Question: I'm new to CSS and I'm trying to experiment with this code - if you want to see what it looks like go to this link: <URL>
Here's the code:
'''
<html>
<head>
<title>CSS based drop-down menu</title>
<style type="text/css">
ul {
font-family: Arial, Verdana;
font-size: 14px;
margin: 0;
padding: 0;
list-style: none;
}
ul li {
display: block;
position: relative;
float: left;
}
li ul { display: none; }
ul li a {
display: block;
text-decoration: none;
color: #ffffff;
border-top: 1px solid #ffffff;
padding: 5px 15px 5px 15px;
background: #2C5463;
margin-left: 1px;
white-space: nowrap;
}
ul li a:hover { background: #617F8A; }
li:hover ul {
display: block;
position: absolute;
}
li:hover li {
float: none;
font-size: 11px;
}
li:hover a { background: #617F8A; }
li:hover li a:hover { background: #95A9B1; }
</style>
</head>
<body>
<ul id="menu">
<li><a href="">Home</a></li>
<li><a href="">About</a>
<ul>
<li><a href="">The Team</a></li>
<li><a href="">History</a></li>
<li><a href="">Vision</a></li>
</ul>
</li>
<li><a href="">Products</a>
<ul>
<li><a href="">Cozy Couch</a></li>
<li><a href="">Great Table</a></li>
<li><a href="">Small Chair</a></li>
<li><a href="">Shiny Shelf</a></li>
<li><a href="">Invisible Nothing</a></li>
</ul>
</li>
<li><a href="">Contact</a>
<ul>
<li><a href="">Online</a></li>
<li><a href="">Right Here</a></li>
<li><a href="">Somewhere Else</a></li>
</ul>
</li>
</ul>
</body>
</html>
'''
I have 2 questions about this:
How do I make this navigation bar on the right side of the page ?
Some of the tabs have drop down lists, when I add this margin-top: 50px to change the position of the navigation bar the dropdown lists move down like this

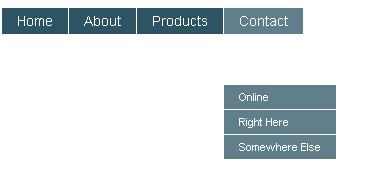
Answer: To move the '#menu' to the right and '50px' down, add these properties
'''
#menu {
position: absolute;
top: 50px;
right: 0px;
}
'''
<URL>
If you want to use 'float' and 'margin-top' instead, you must restrict the margin to the '#menu'
'''
#menu {
float: right;
margin-top: 50px;
}
'''
<URL>